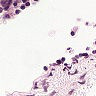
Metastatic tissue present: no